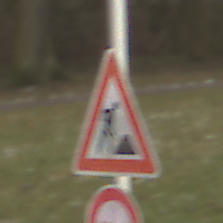
Verkehrszeichen: Arbeitsstelle
Zusatzzeichen unten: Ueberholverbot
Umgebung: Outdoor, Nature
Tageszeit: Midday
Wetter: Overcast
Licht: Natural
Jahreszeit: NotSpecified
Kontrast: LowContrast